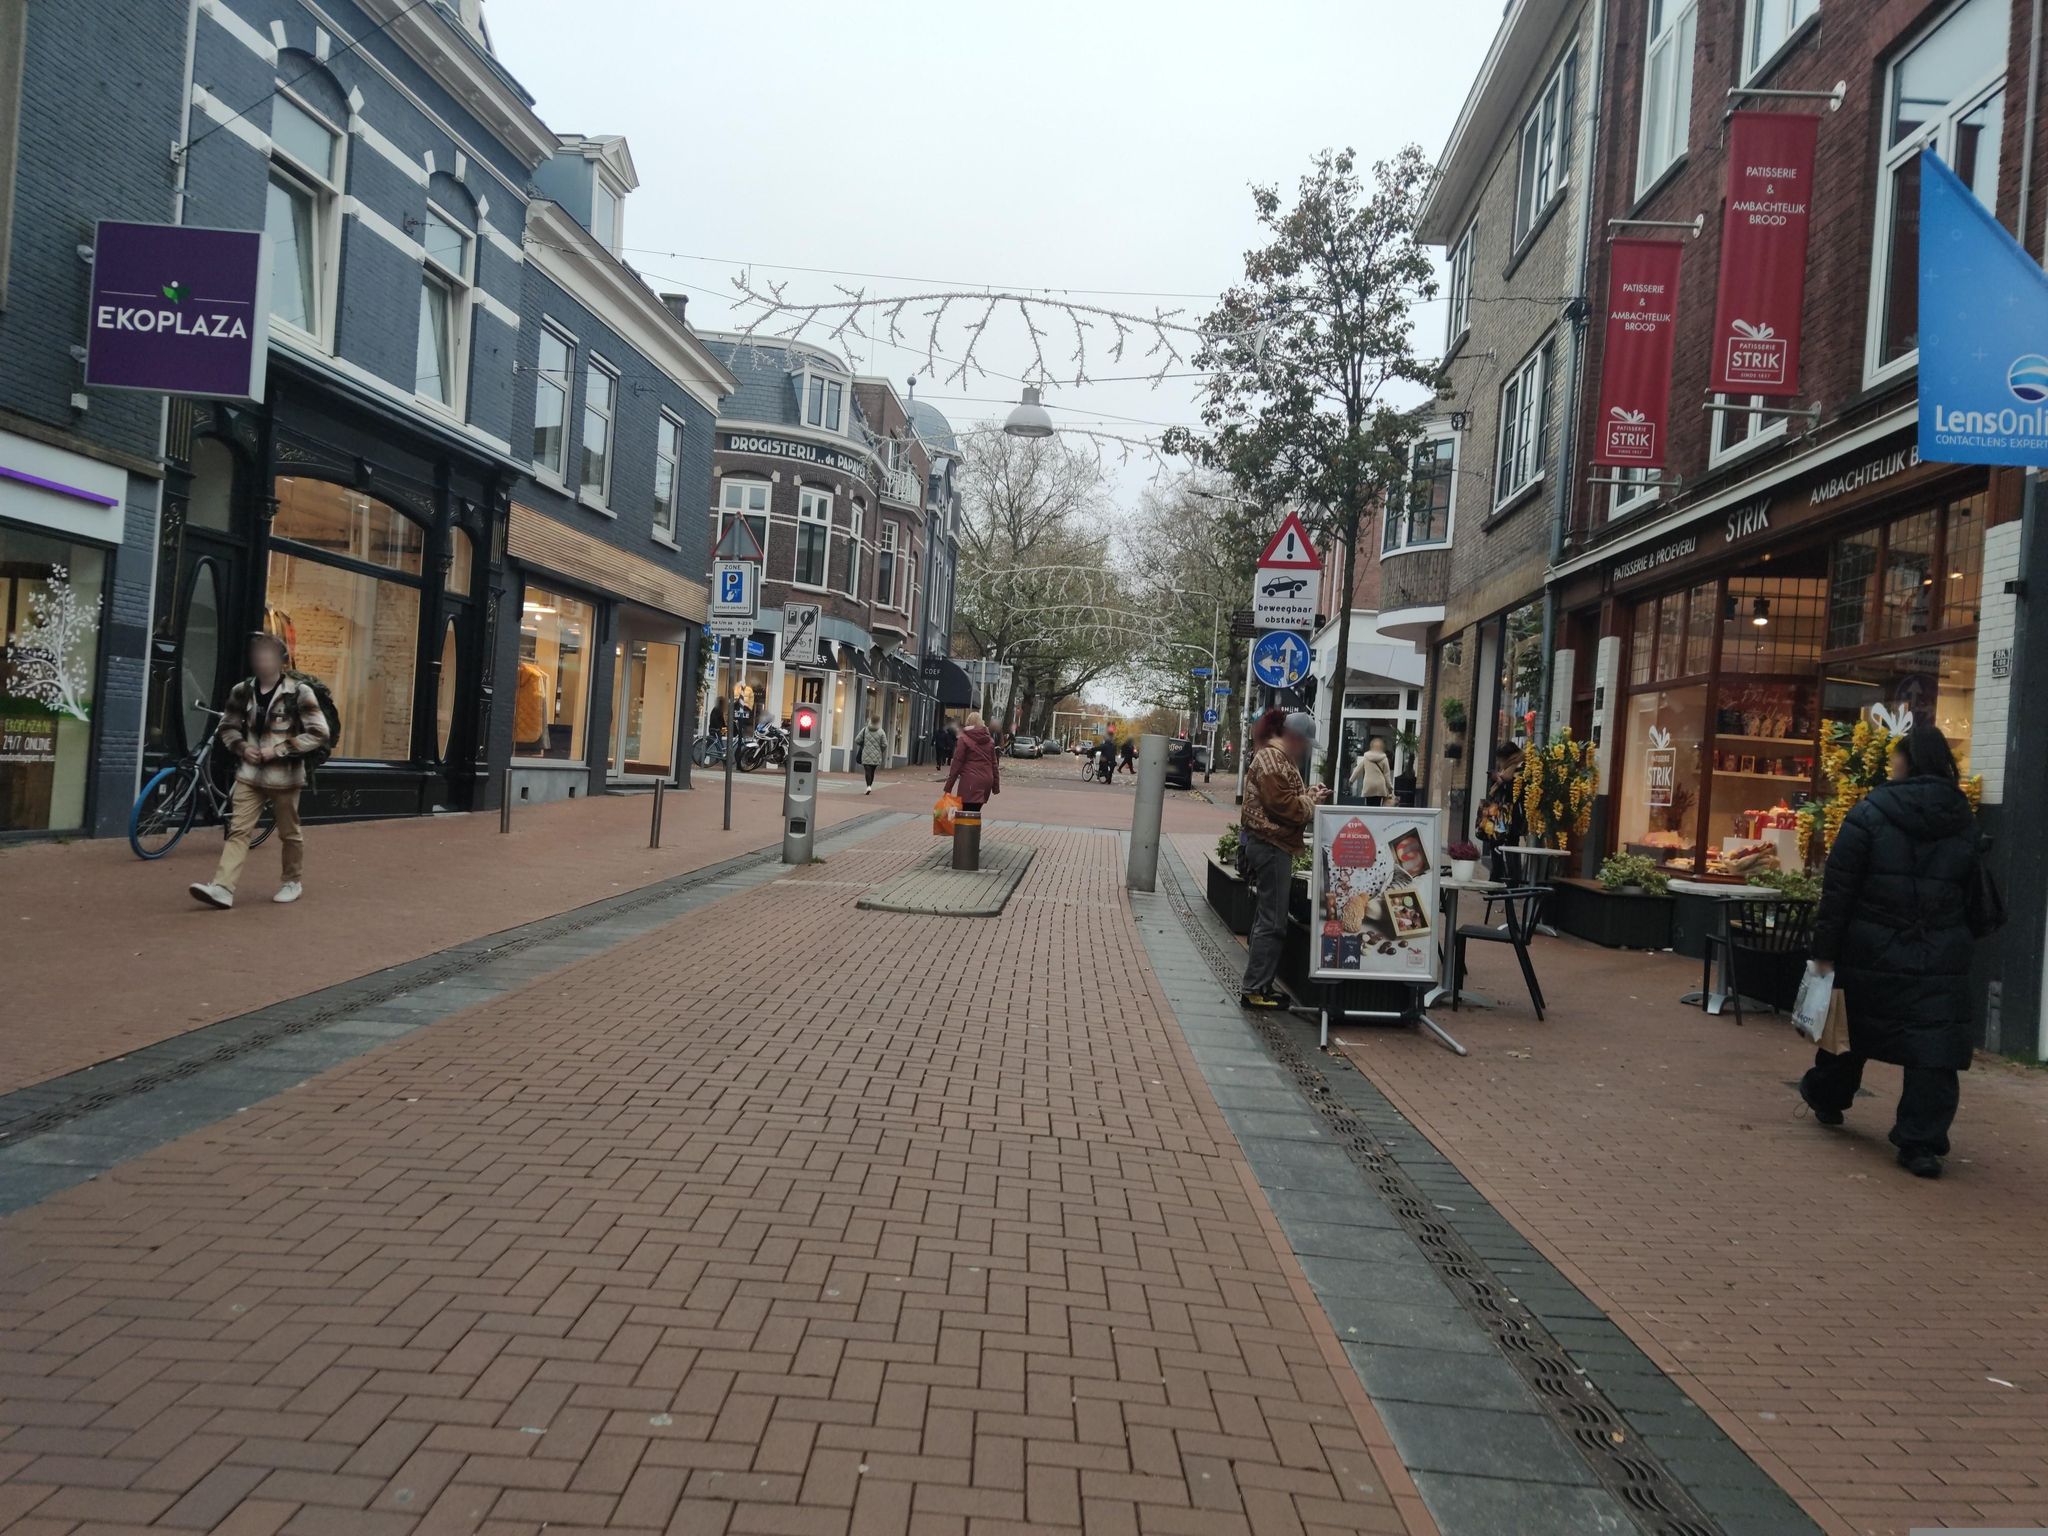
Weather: clear
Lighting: day
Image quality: good
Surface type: walking surface
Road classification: residential, pedestrian
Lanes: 1
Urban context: urban centre
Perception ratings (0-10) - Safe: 8.45, Lively: 9.37, Beautiful: 6.27, Boring: 4.17, Depressing: 6.55, Wealthy: 9.08